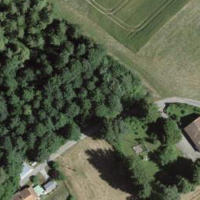
EUNIS habitat code: 44
Species observed at this site:
Prunella vulgaris
Agrimonia eupatoria
Corylus avellana